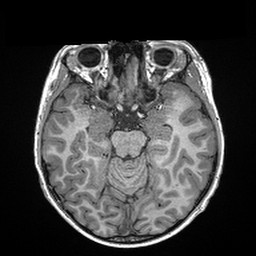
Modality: T1w
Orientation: coronal
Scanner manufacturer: siemens
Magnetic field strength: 3 T
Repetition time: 2.3 s
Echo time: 0.00298 s